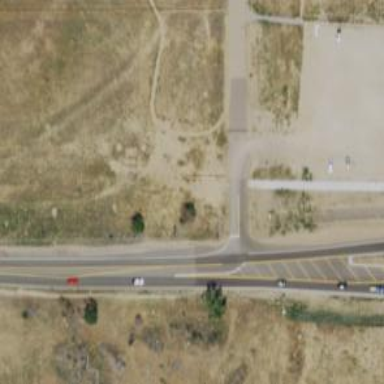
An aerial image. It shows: Unclassified road with asphalt surface.